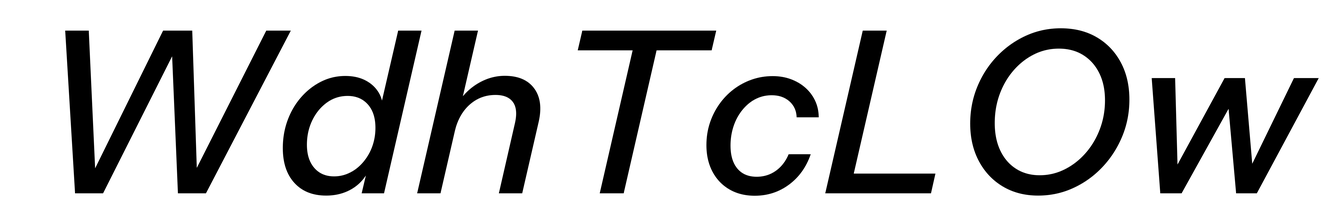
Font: InstrumentSans-Italic_Medium_Italic